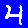
Digit: 4